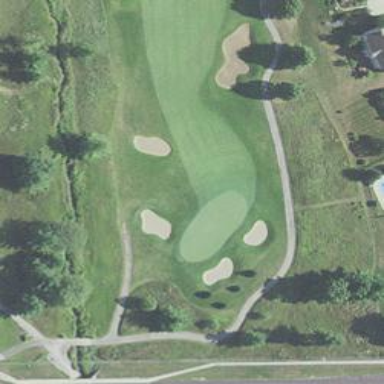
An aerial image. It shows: View of golf hole.